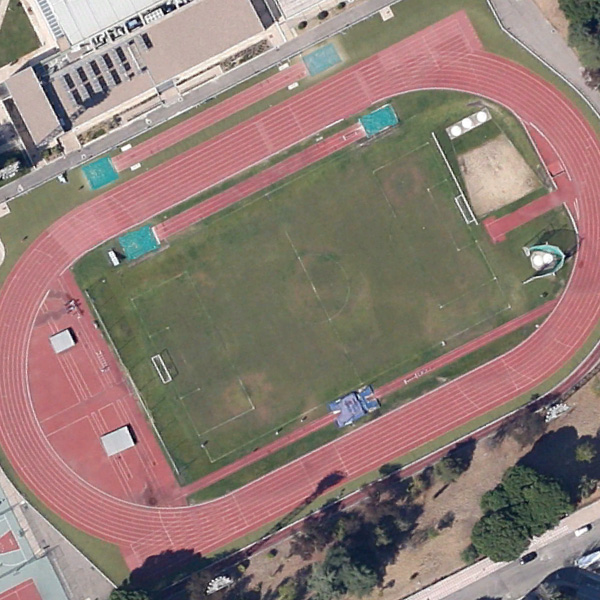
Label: Playground